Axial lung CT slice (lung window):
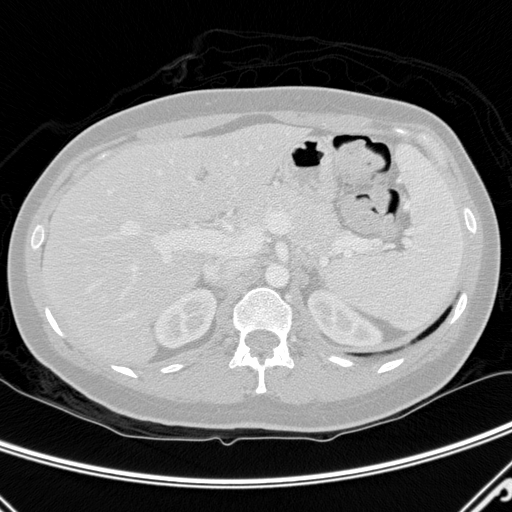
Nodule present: no